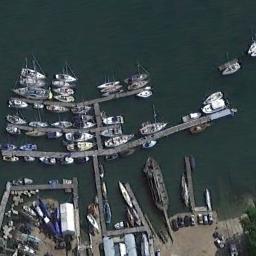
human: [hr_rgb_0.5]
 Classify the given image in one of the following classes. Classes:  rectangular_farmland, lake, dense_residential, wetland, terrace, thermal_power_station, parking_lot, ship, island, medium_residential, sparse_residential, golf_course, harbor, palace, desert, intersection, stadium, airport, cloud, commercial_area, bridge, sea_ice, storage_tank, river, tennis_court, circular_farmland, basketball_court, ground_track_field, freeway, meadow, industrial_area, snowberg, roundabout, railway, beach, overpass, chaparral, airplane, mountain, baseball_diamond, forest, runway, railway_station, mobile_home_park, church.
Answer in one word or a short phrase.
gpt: harbor